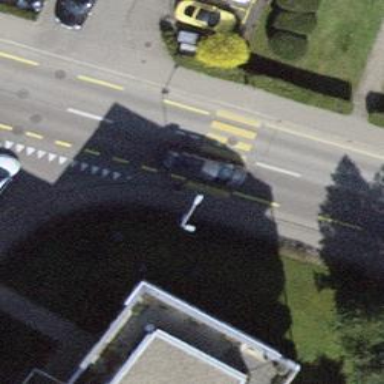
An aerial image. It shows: Sidewalk.